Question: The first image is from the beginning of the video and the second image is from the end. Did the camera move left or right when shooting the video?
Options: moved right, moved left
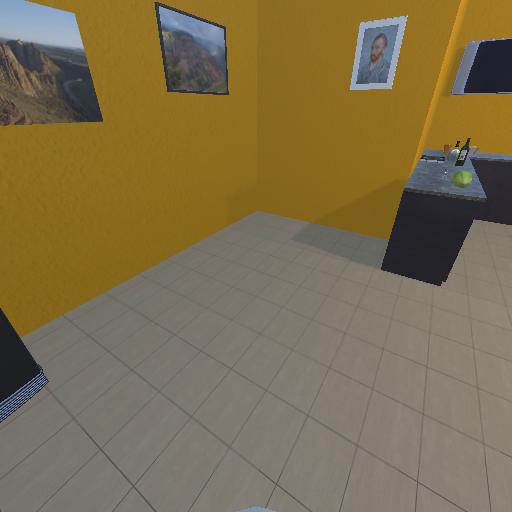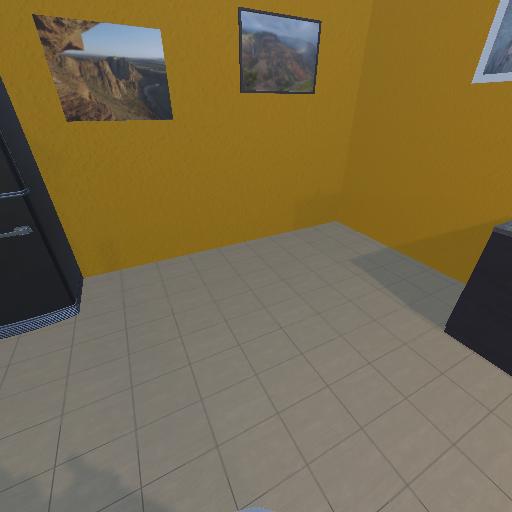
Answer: moved right